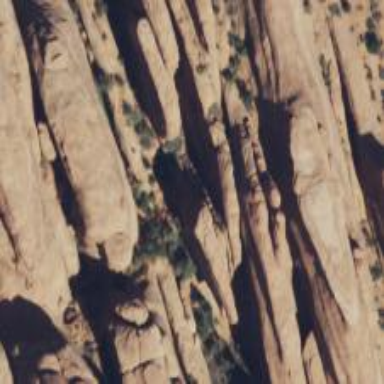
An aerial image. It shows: Cliff in nature.